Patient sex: M
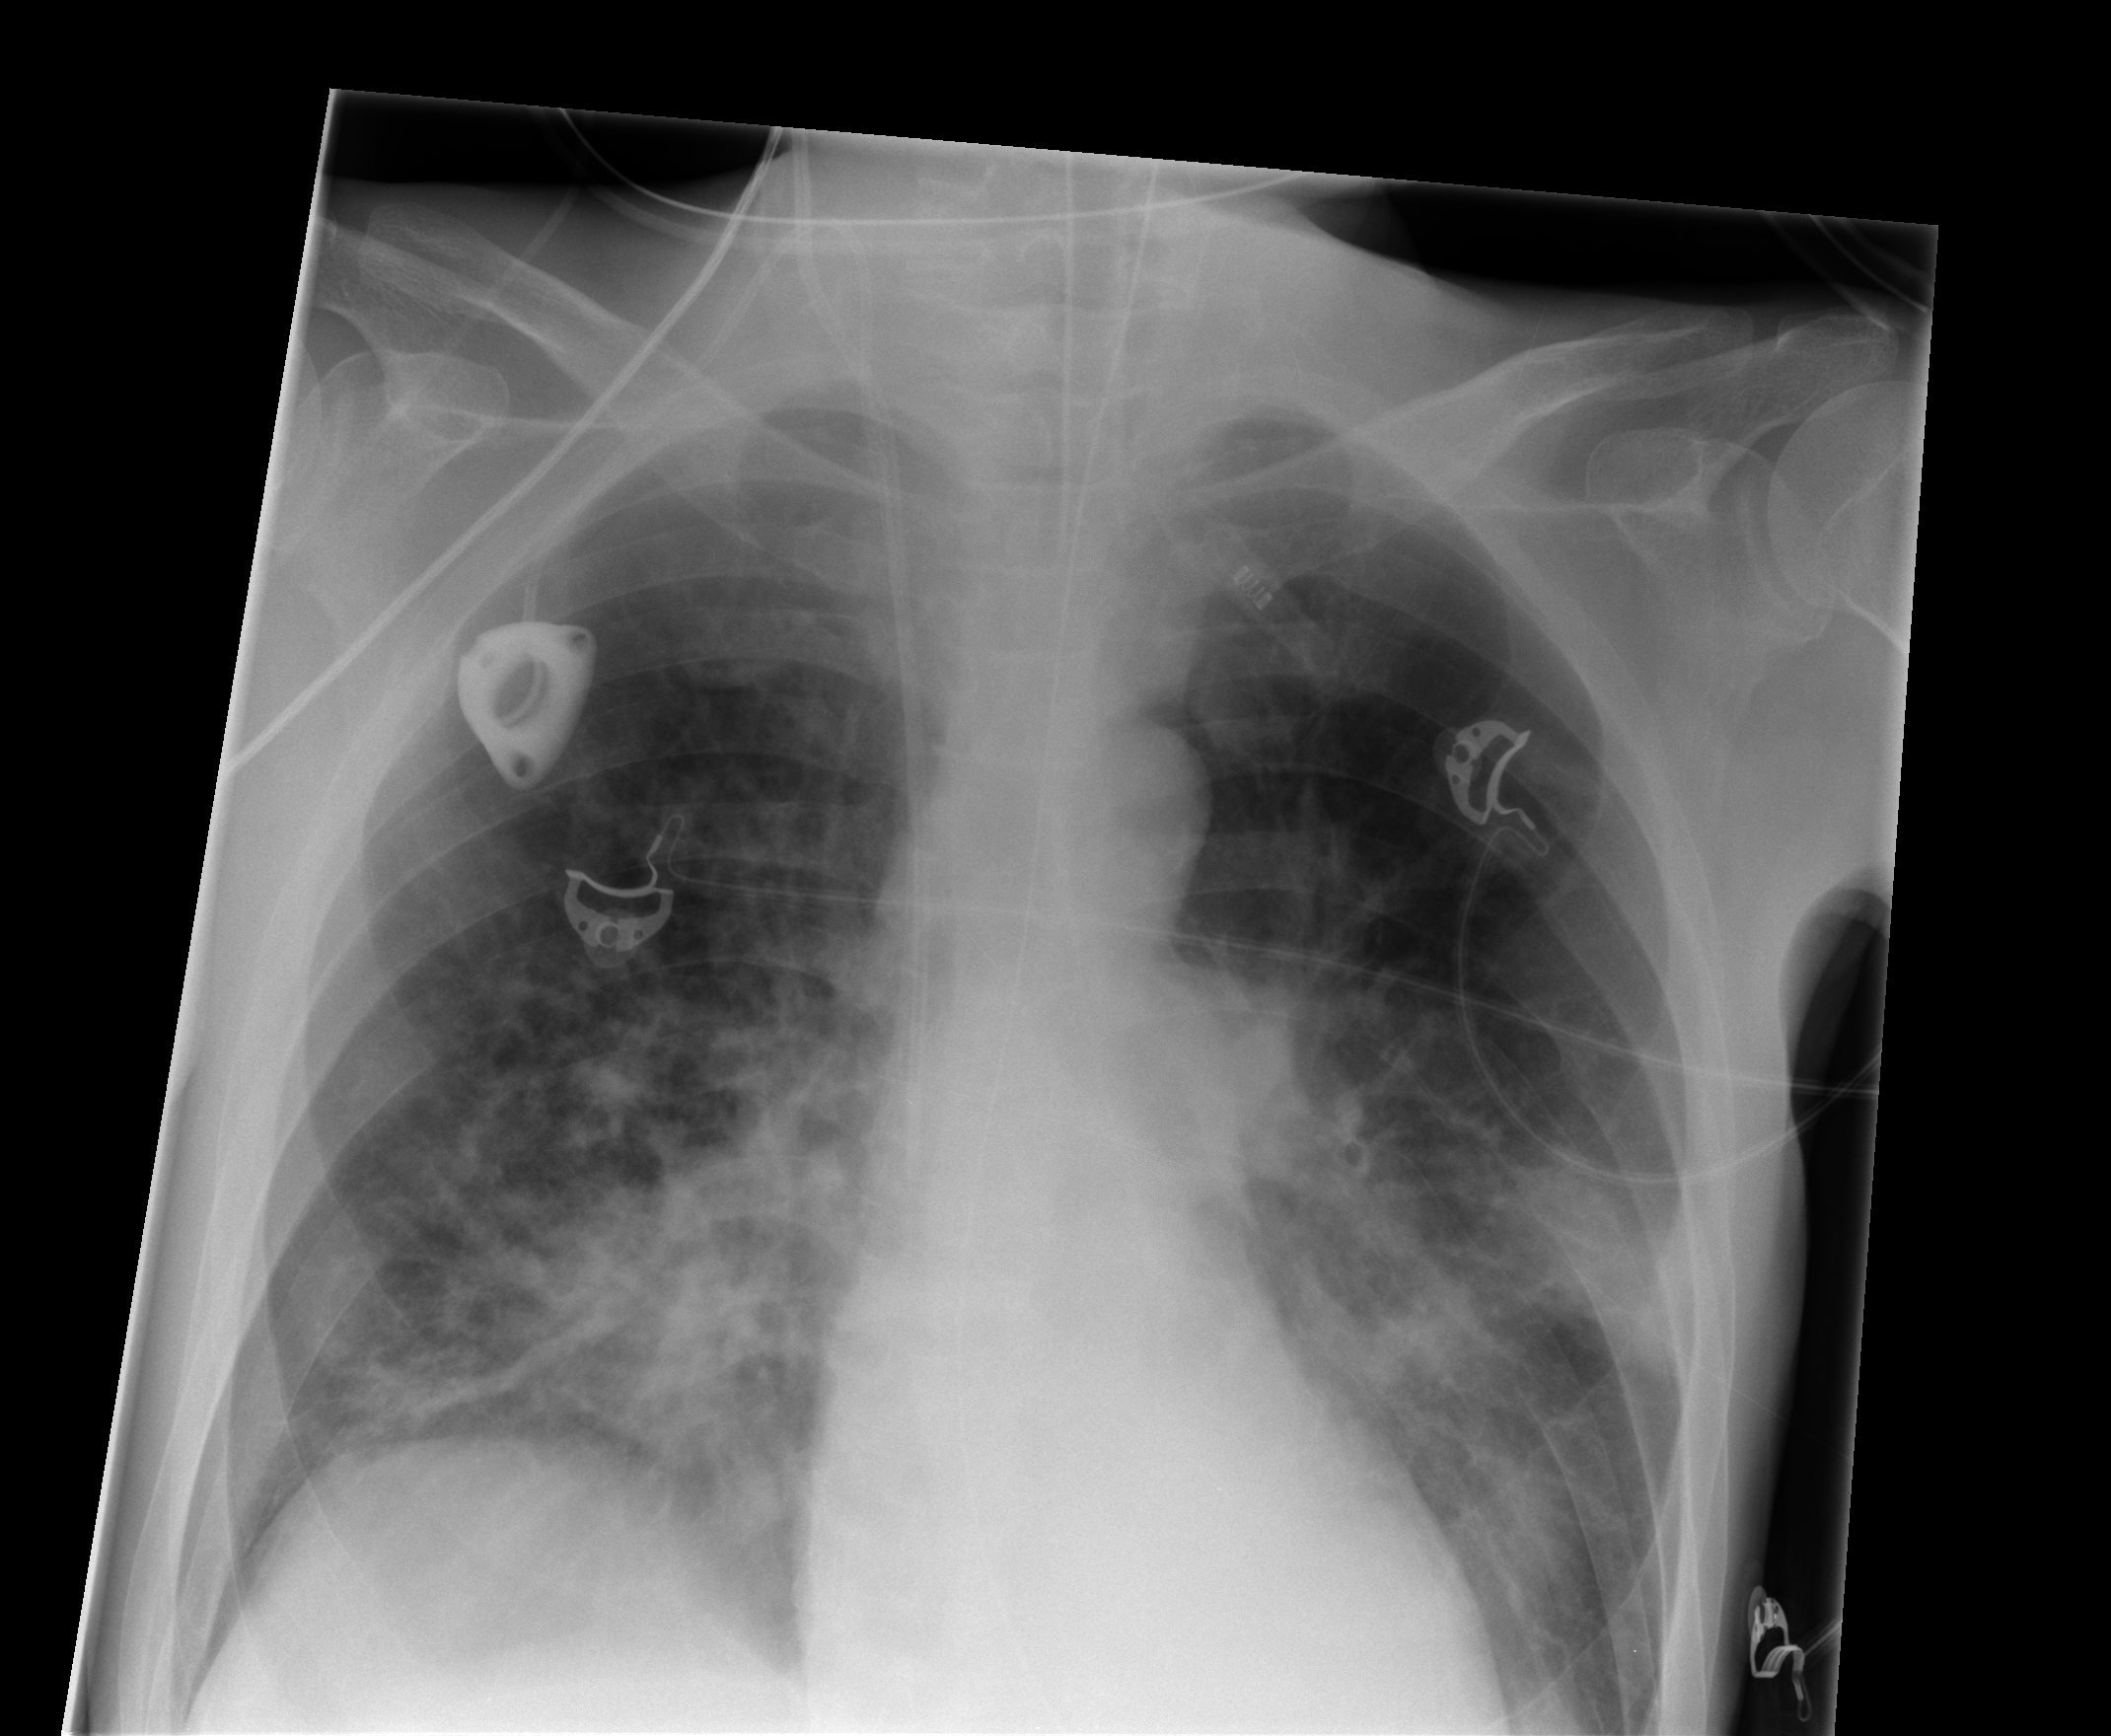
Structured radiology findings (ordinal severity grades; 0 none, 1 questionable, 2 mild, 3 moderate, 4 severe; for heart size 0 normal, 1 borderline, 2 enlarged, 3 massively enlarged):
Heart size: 0
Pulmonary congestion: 0
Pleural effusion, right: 2
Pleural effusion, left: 1
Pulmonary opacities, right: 3
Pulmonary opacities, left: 2
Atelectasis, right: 2
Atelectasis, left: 2